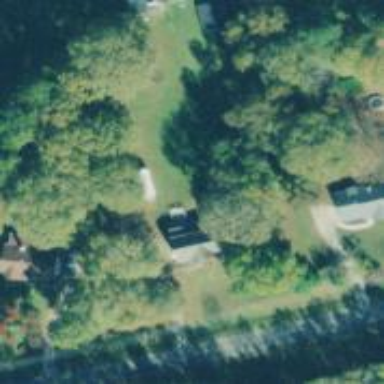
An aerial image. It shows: Simple and straightforward house.